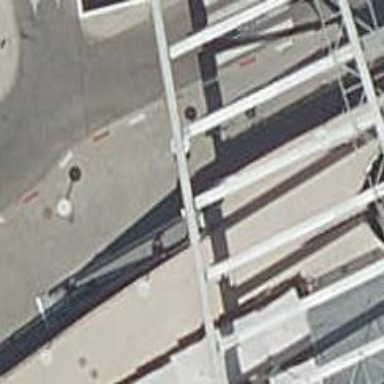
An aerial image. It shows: Bicycle parking area with wall loops.